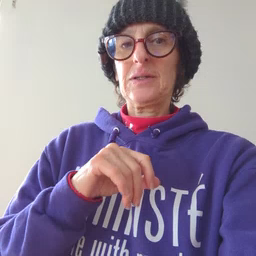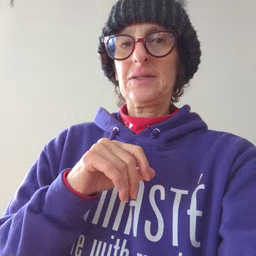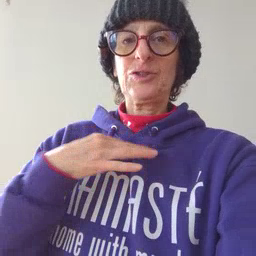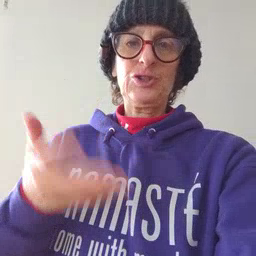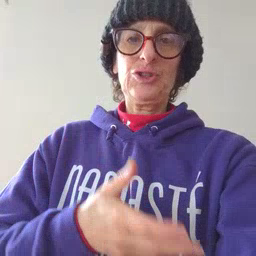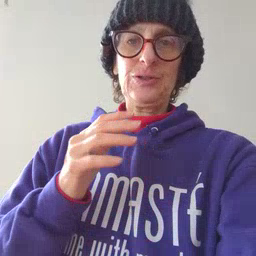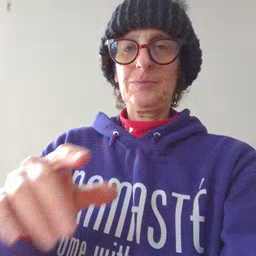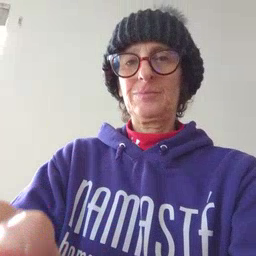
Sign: shirt